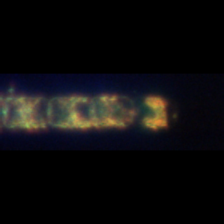
Taxon: Lauderia_Hemiaulus
Group: Diatoms